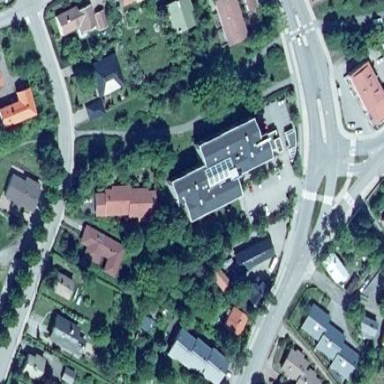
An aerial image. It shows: Nursing home building.